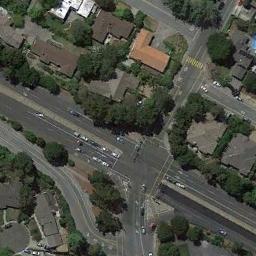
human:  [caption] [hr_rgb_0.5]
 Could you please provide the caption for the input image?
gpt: There are many moving and waiting vehicles on the road at the intersection, Many buildings and some trees around the intersection .

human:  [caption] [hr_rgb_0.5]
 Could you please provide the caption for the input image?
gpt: An intersection with normal traffic located in a residential area with lots of tree .

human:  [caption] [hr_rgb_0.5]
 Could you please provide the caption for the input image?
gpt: The zebra crossing at the intersection is yellow .

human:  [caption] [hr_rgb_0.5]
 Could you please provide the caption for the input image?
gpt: There are many trees near the intersection .

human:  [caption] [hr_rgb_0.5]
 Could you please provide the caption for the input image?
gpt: There are some green trees and brown buildings beside the intersection .